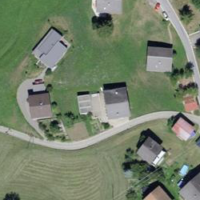
EUNIS habitat code: 24
Species observed at this site:
Stachys recta
Convolvulus arvensis
Cantharis rustica
Saponaria ocymoides
Medicago lupulina
Ranunculus bulbosus
Tragopogon orientalis
Salvia pratensis